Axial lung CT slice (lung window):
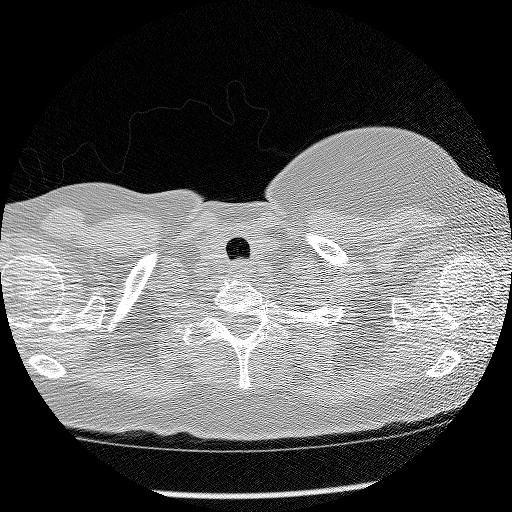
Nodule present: no